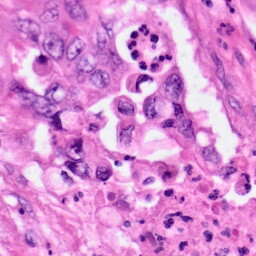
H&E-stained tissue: Pancreatic